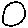
Label: circle